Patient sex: M
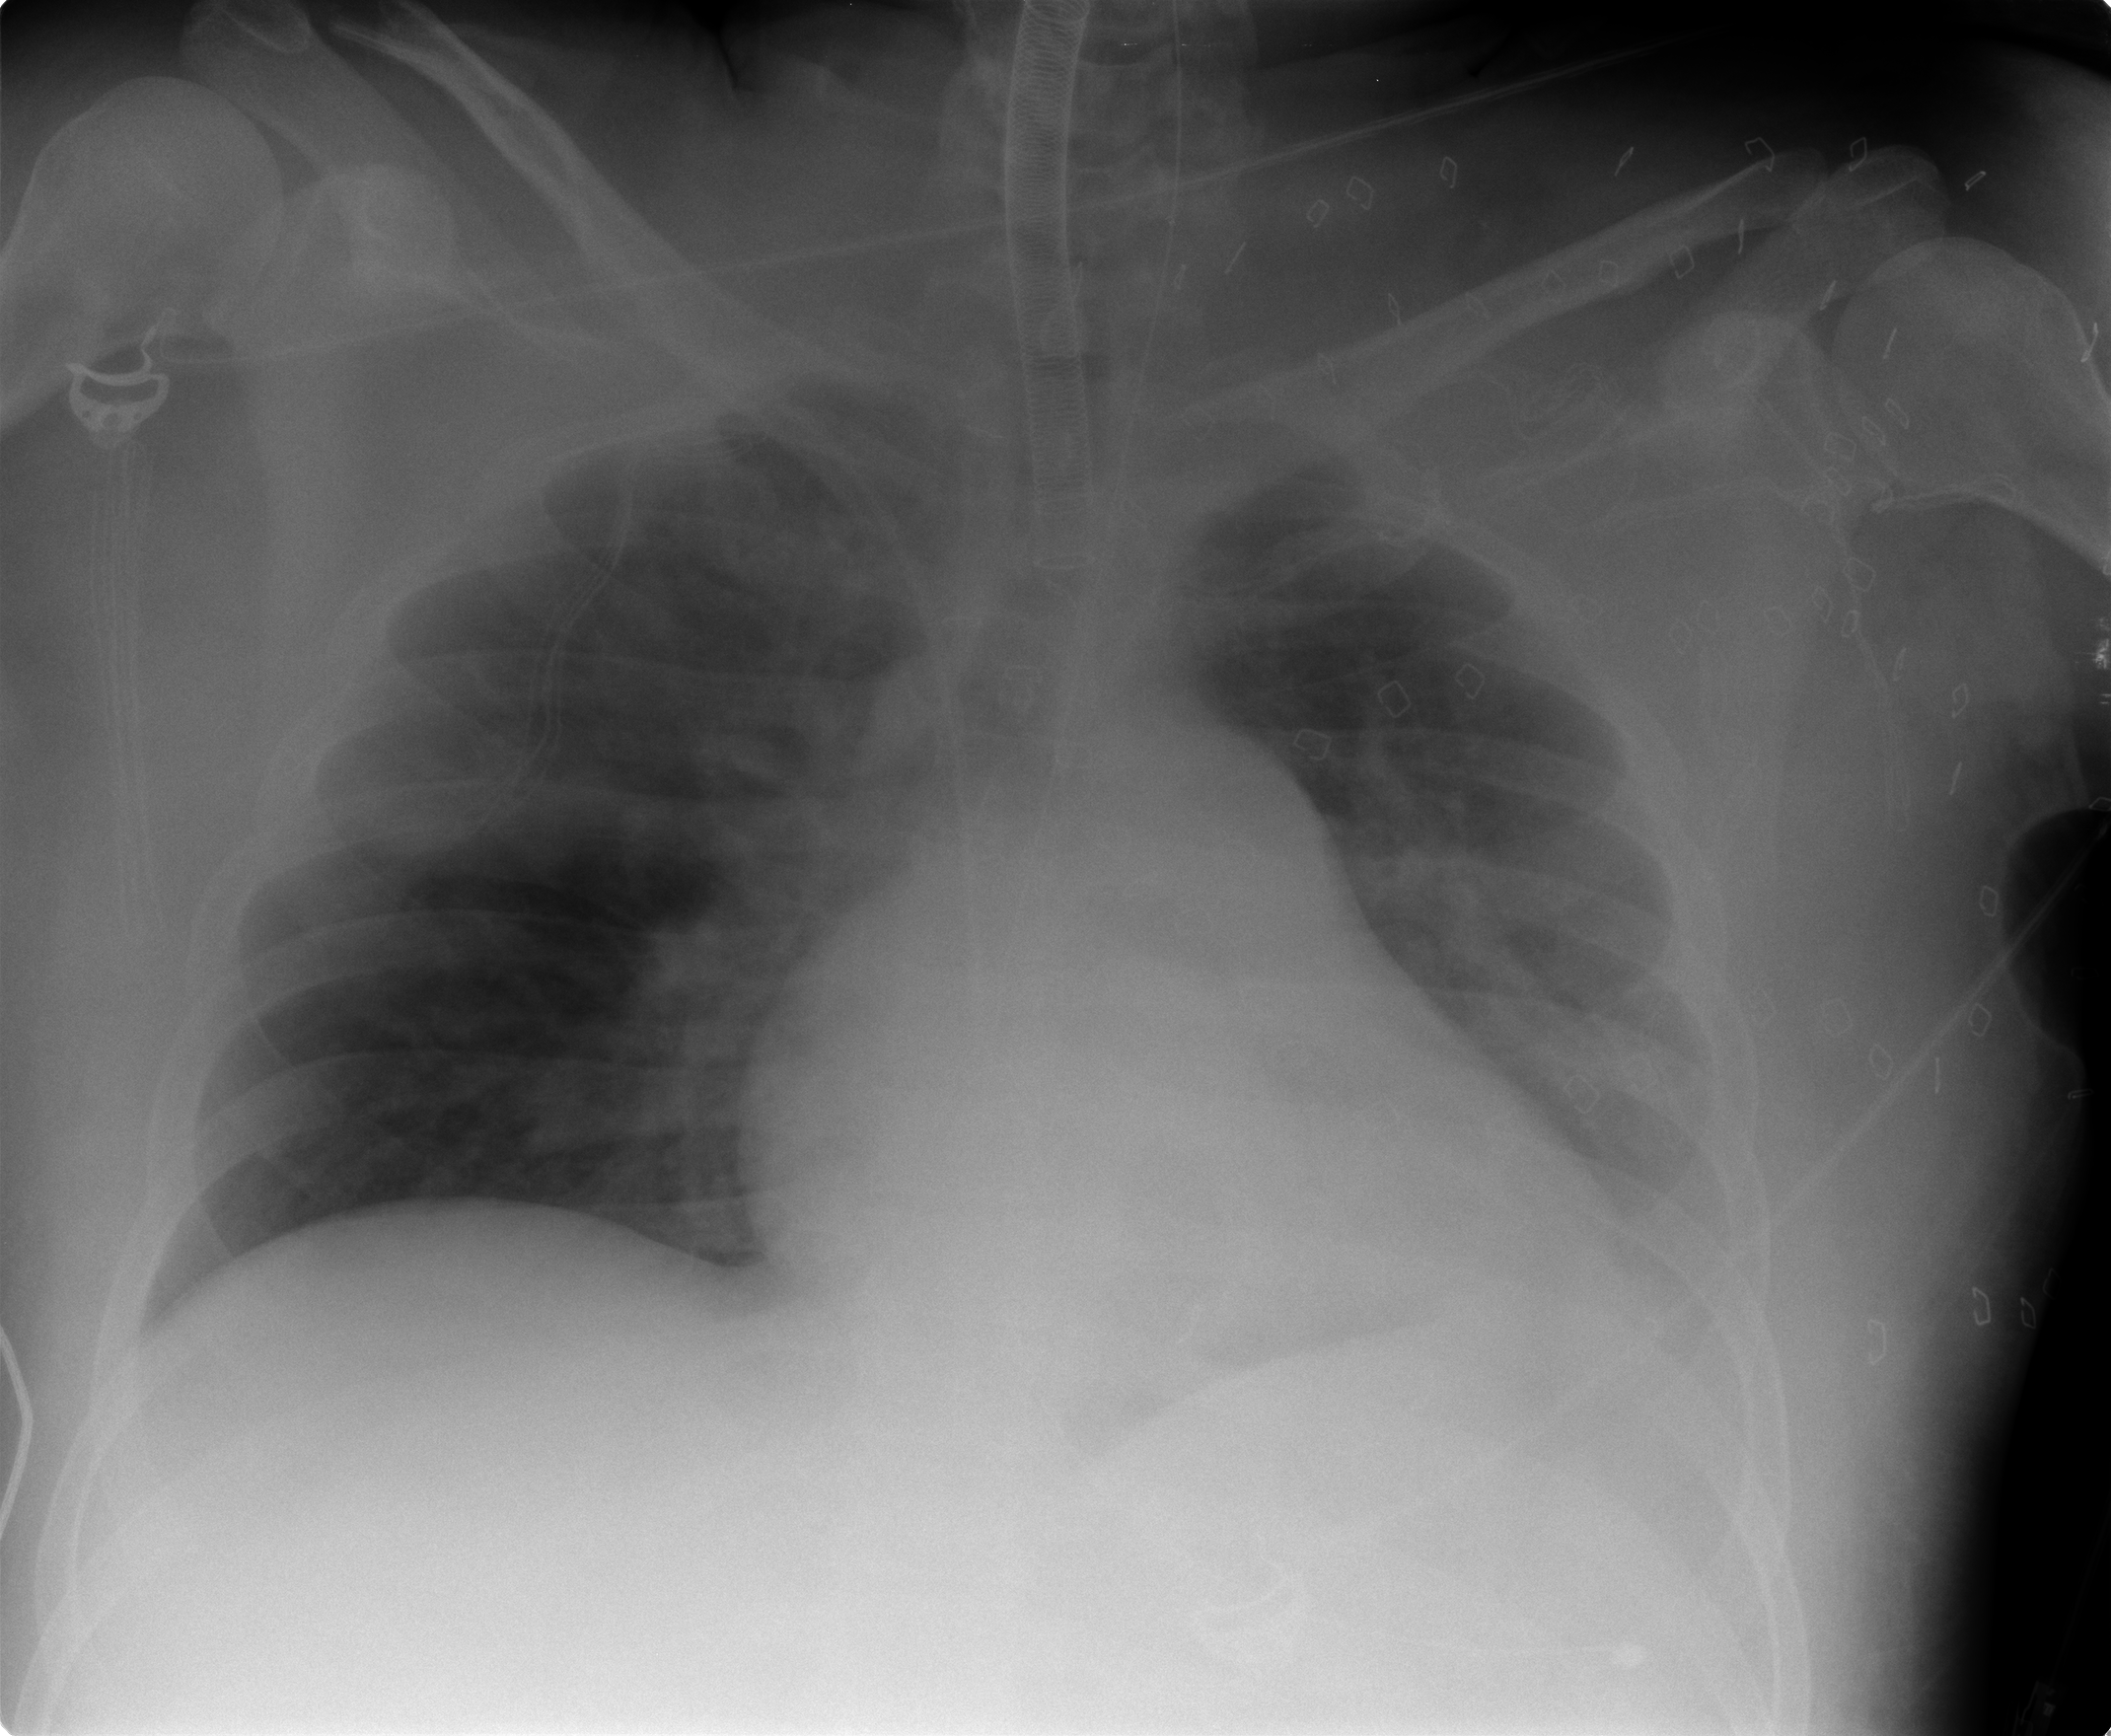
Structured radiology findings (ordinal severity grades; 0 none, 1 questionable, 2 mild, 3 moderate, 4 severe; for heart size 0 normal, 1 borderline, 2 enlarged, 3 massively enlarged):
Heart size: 1
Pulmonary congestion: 2
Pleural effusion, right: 0
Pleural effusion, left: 2
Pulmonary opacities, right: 2
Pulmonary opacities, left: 2
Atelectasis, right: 0
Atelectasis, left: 2